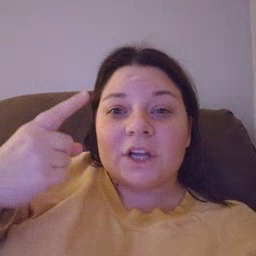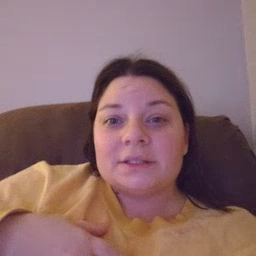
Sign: first